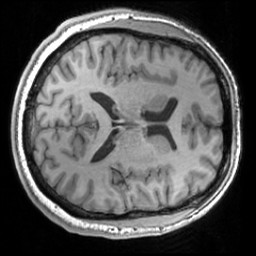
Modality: T1w
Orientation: axial
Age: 20
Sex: male
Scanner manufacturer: siemens
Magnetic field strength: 3 T
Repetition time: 1.63 s
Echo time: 0.00311 s